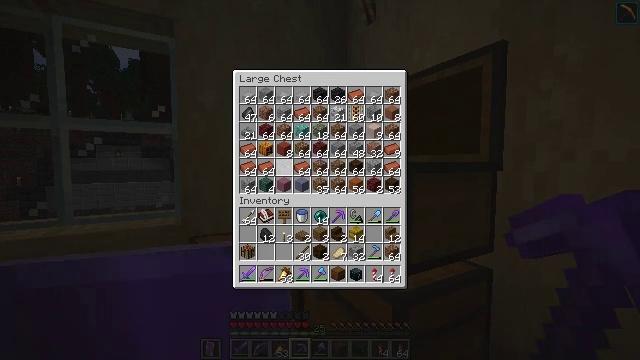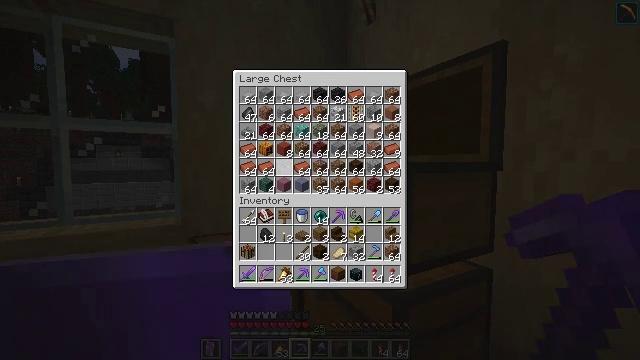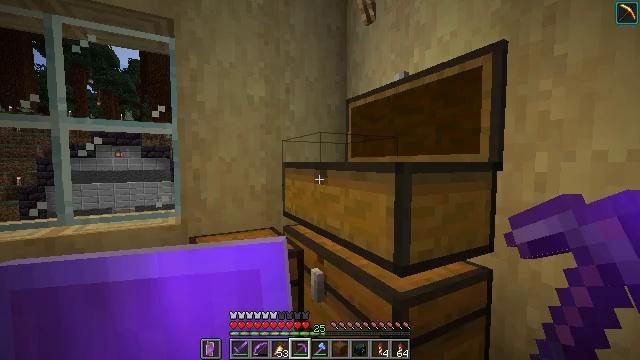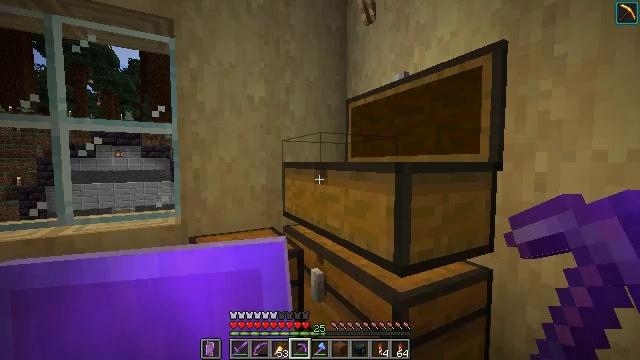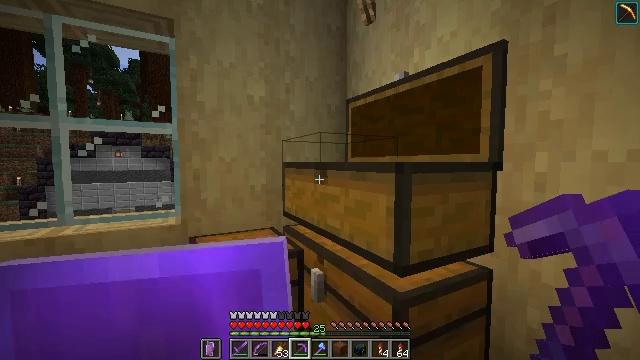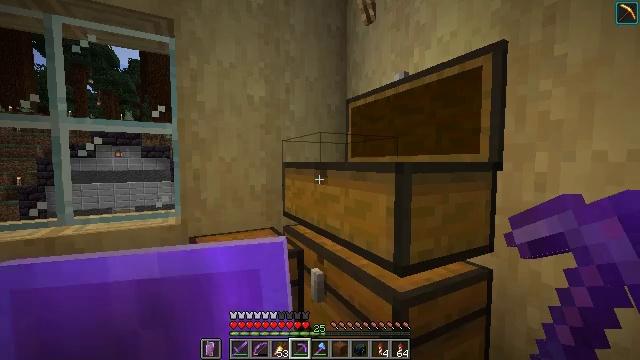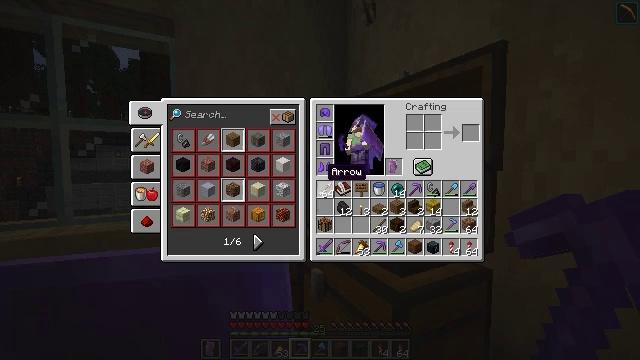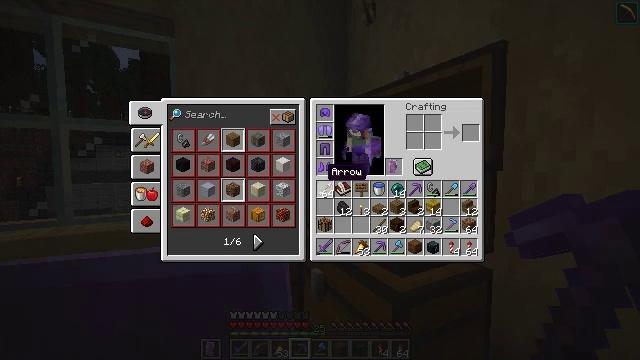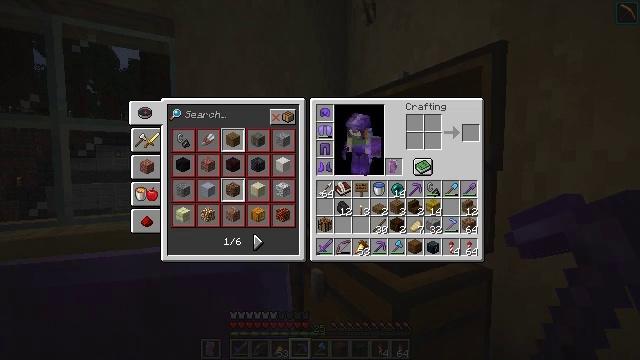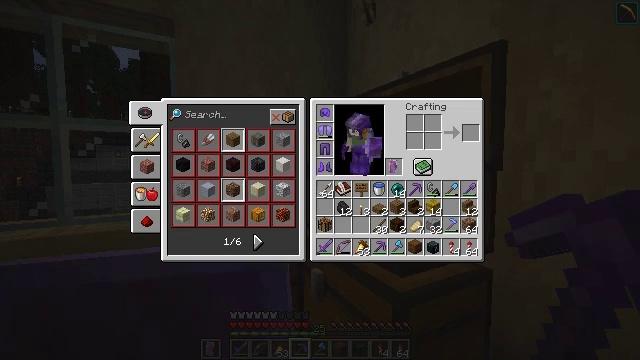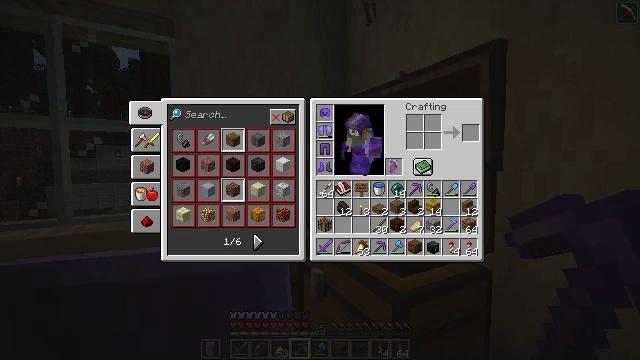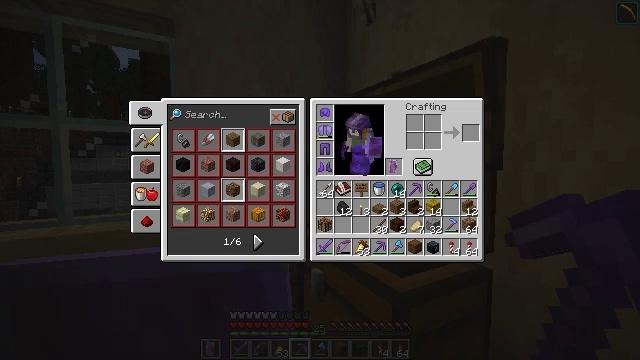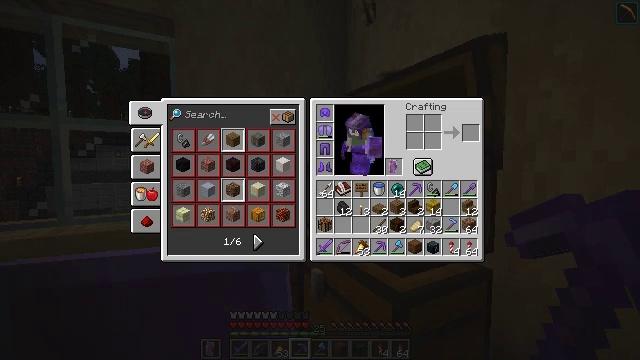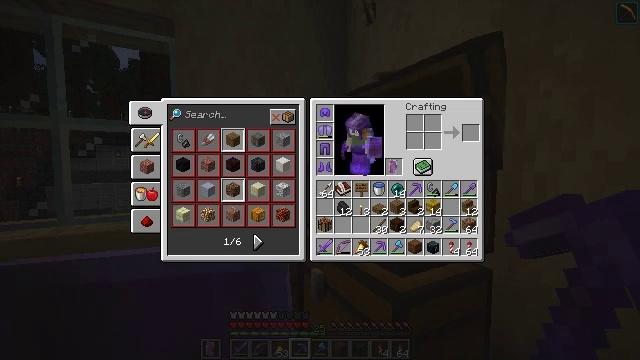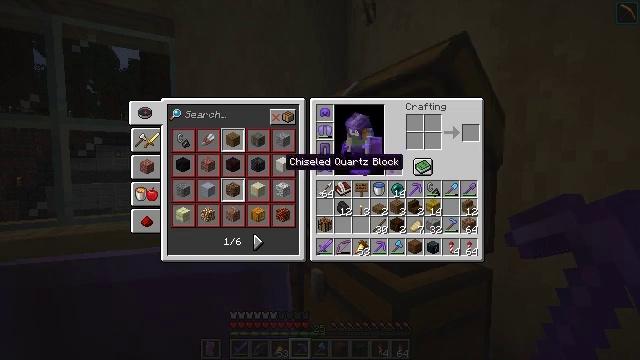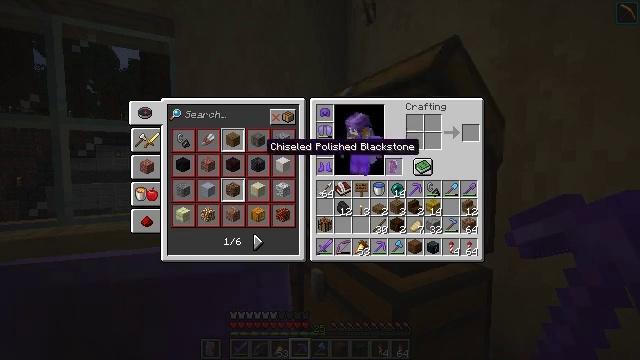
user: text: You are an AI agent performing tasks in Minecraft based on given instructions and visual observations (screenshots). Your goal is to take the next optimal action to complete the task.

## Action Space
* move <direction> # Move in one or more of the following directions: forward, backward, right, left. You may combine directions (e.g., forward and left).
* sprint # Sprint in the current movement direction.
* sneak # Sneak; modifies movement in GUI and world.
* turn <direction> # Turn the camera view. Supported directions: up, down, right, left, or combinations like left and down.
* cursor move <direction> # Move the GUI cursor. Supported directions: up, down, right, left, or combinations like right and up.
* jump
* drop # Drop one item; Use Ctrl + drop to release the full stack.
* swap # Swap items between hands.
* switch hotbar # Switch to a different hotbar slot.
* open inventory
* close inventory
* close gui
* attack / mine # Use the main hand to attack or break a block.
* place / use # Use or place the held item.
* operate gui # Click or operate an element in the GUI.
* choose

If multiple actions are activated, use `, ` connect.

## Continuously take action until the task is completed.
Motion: motion action
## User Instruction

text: In the crafting table, craft coarse dirt using a mix of dirt and gravel.
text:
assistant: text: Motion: no_op
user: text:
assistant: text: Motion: no_op
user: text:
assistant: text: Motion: close gui
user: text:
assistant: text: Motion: no_op
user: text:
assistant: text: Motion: no_op
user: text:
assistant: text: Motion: open inventory
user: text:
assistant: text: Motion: open inventory
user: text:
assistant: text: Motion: no_op
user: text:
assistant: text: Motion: no_op
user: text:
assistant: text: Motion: no_op
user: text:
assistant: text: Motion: no_op
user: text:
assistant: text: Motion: no_op
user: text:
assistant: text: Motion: no_op
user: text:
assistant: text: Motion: cursor move left and up
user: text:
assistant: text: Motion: cursor move left and up
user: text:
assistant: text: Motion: cursor move left and up
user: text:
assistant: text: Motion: cursor move up
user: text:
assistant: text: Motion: cursor move right
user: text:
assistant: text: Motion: cursor move right
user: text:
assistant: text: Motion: no_op
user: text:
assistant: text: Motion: no_op
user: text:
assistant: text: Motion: no_op
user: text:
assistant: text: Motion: operate gui
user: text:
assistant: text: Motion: operate gui
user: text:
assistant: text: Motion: no_op
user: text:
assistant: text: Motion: no_op
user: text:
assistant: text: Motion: no_op
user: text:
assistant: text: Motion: no_op
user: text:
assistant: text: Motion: no_op
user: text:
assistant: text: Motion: cursor move left